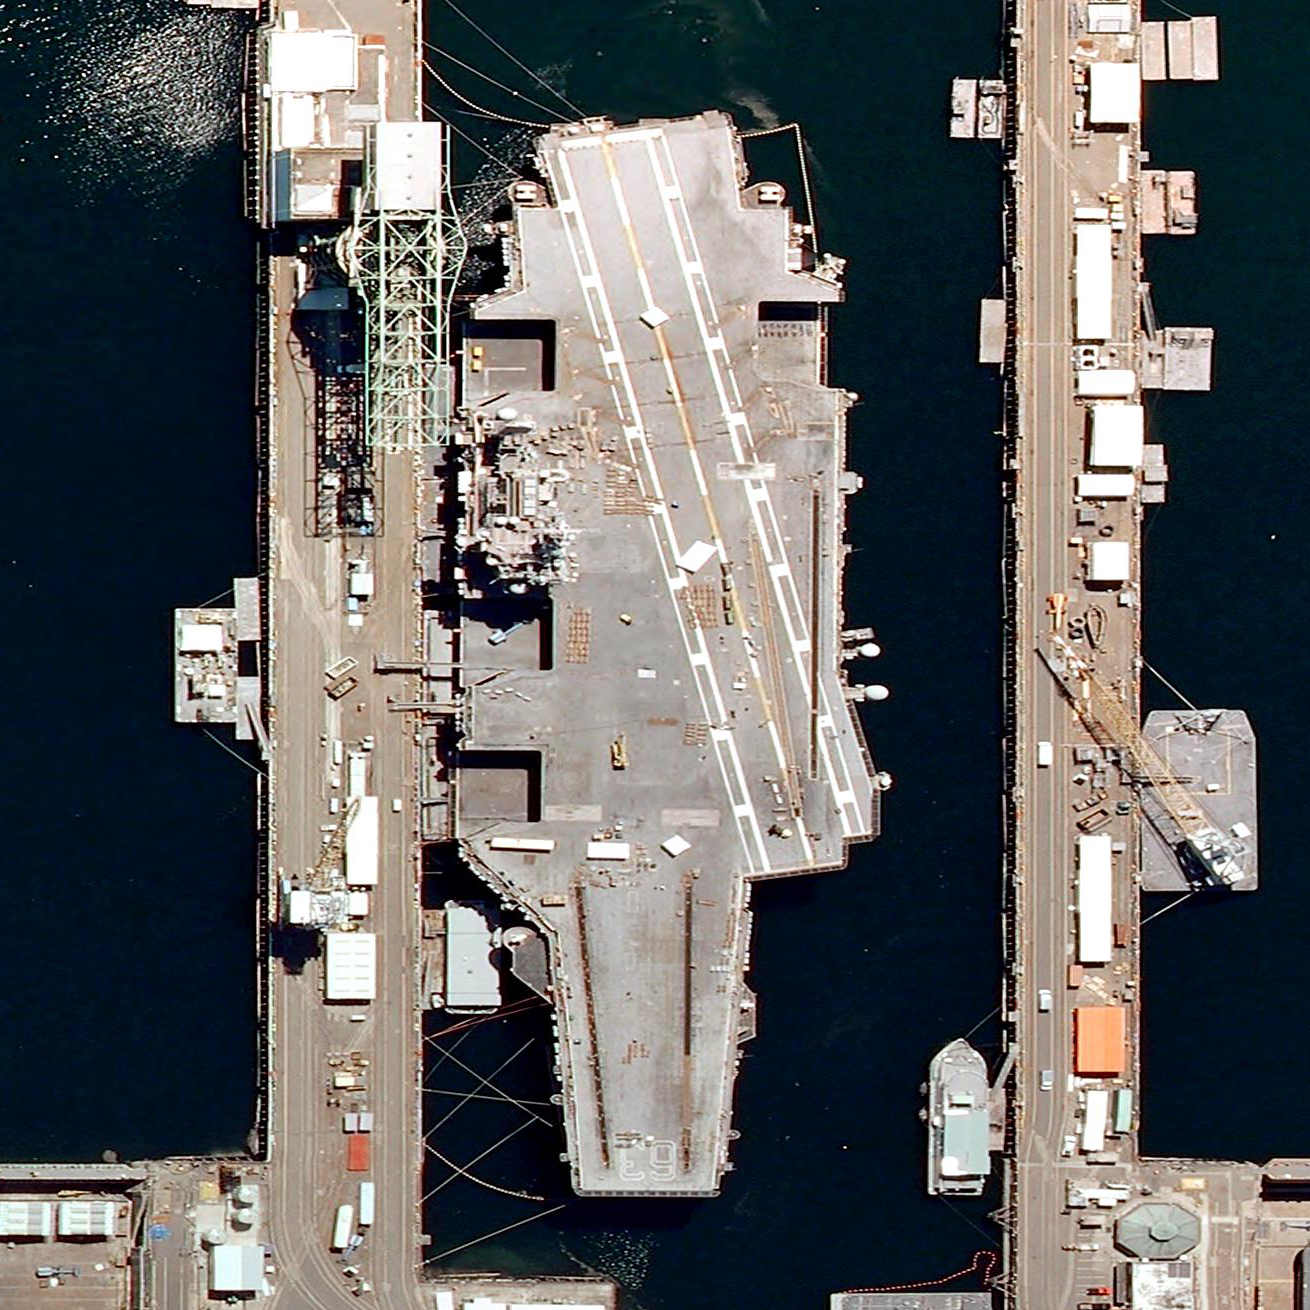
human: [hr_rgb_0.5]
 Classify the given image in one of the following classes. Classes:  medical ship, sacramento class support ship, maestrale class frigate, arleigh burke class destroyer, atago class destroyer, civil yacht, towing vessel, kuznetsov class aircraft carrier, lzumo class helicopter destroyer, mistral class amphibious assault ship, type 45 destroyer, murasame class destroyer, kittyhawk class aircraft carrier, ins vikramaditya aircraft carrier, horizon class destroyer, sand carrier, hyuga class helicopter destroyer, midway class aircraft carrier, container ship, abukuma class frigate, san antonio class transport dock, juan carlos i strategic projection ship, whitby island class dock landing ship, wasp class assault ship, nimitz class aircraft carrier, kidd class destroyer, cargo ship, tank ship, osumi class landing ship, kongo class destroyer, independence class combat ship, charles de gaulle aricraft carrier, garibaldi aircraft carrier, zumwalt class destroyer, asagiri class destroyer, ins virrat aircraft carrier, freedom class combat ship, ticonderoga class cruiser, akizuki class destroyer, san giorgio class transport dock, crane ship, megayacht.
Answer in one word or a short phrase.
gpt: KittyHawk class aircraft carrier